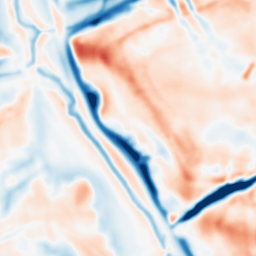
Category: multiscale
Decomposition family: dog
Decomposition parameters: sigma_low: 2
sigma_high: 10
Upsampling method: sinc_hamming
Upsampling parameters: scale: 2
kernel_size: 4
Upsampling scale: 2